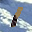
Label: 1